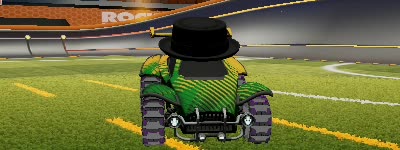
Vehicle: octane